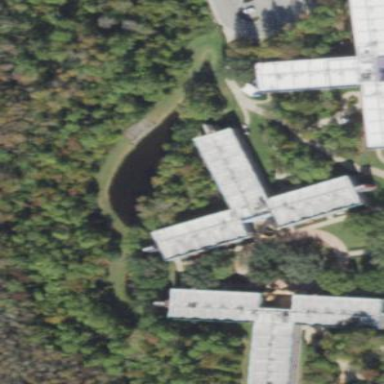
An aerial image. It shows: Hotel building.